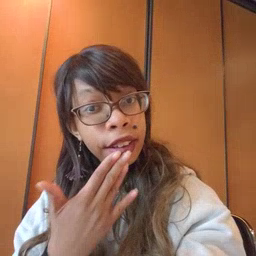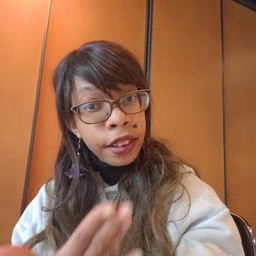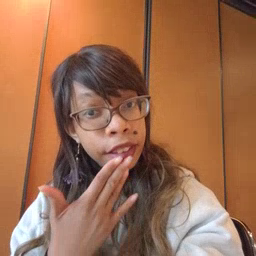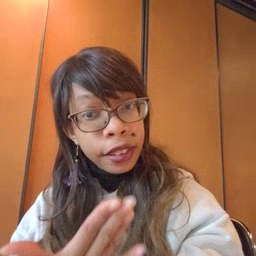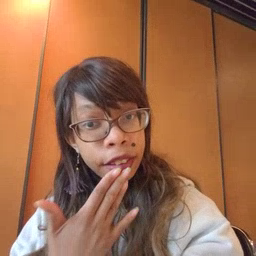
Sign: thankyou